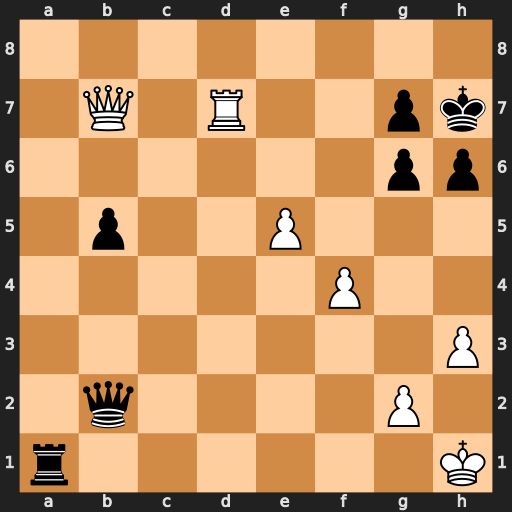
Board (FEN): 8/1Q1R2pk/6pp/1p2P3/5P2/7P/1q4P1/r6K
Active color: w
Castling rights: -
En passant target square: -
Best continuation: Kh2 Rh1+ Kxh1 Qc1+ Kh2